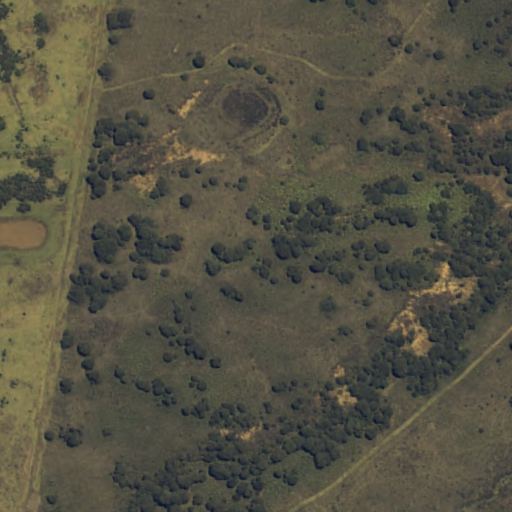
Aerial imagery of mountain in Hawaii named Kaloaloa containing only unknown